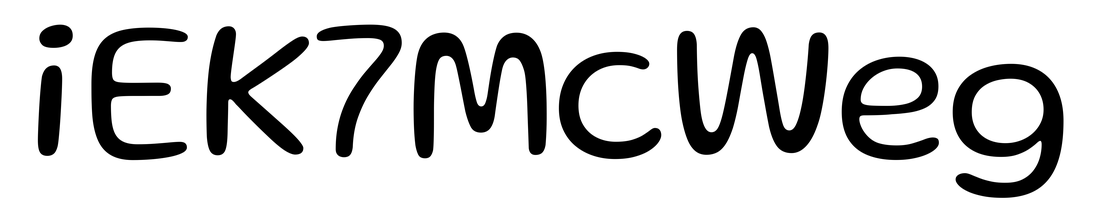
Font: Gluten_Light